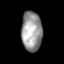
Tissue: lung
Cell type: Others
Senescence score: 0.2236
Nuclear area (px): 804
Mean DAPI intensity: 152.488